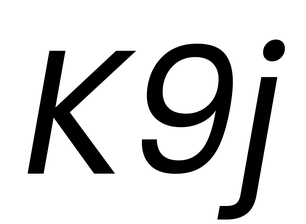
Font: Poppins-Italic